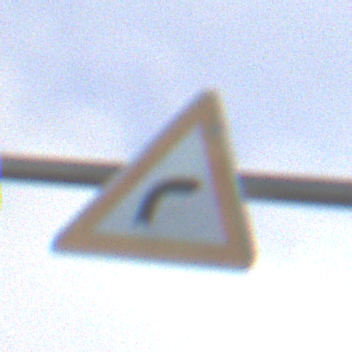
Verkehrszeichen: KurveRechts
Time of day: SunriseSunset
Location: Outdoor (Nature)
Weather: PartlyCloudy
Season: NotSpecified
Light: Natural